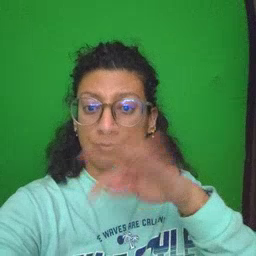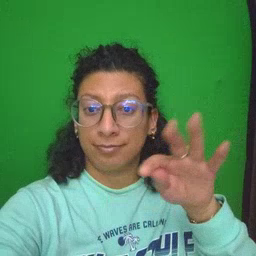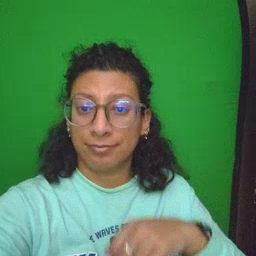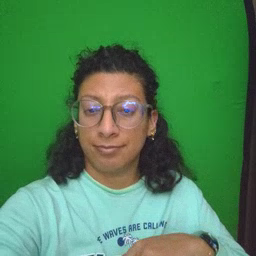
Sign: frenchfries